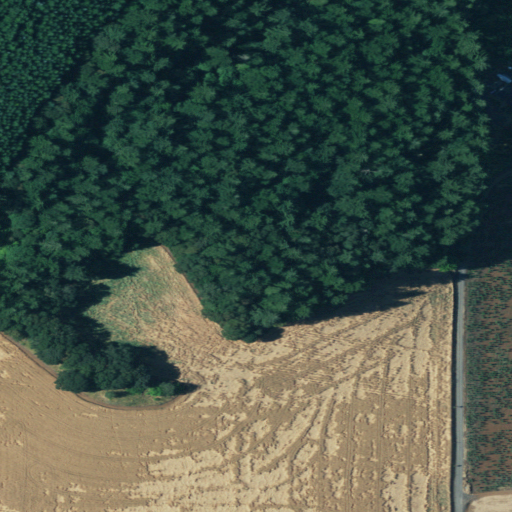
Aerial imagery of mountains in Oregon named Eola Hills containing evergreen forest, pasture, grassland, mixed forest, cultivated crops, and low intensity development